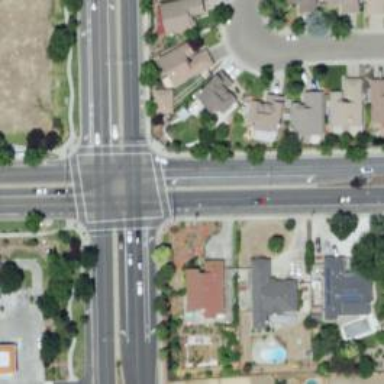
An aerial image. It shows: Marked road crossing.